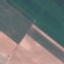
Land use / land cover: AnnualCrop